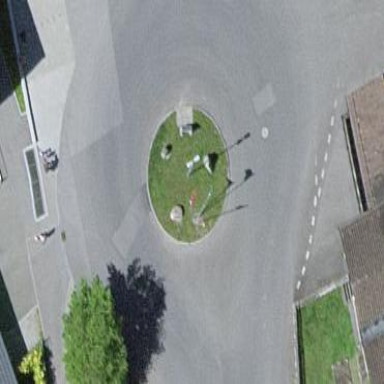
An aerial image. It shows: Roundabout on residential road with asphalt surface.